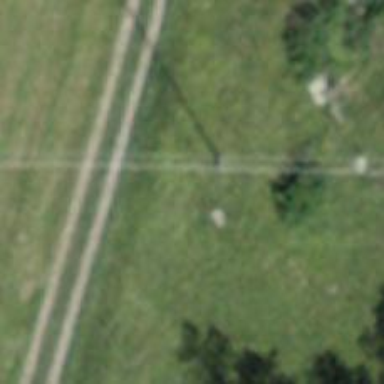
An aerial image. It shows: Power pole.